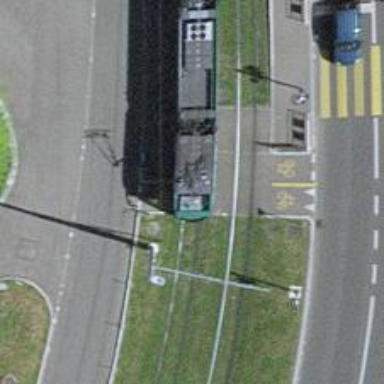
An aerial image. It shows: Crossing for the railway.